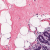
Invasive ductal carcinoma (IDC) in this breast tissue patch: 0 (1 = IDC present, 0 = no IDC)